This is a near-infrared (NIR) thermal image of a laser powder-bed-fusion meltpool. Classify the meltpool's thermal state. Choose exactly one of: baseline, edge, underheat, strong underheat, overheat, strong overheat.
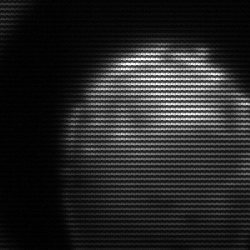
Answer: edge